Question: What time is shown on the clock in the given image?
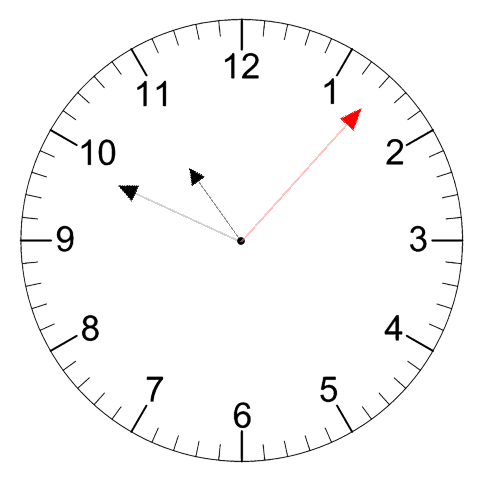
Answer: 10:49:07